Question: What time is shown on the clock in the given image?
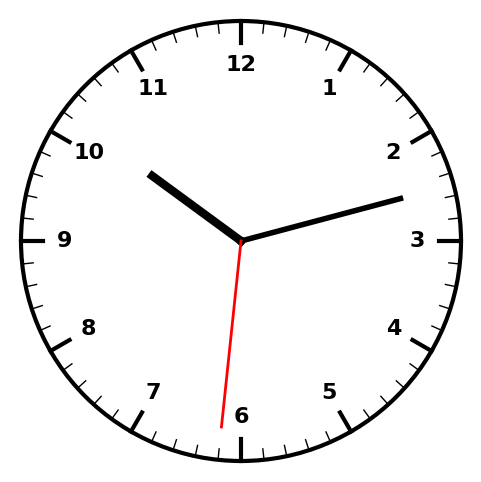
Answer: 10:12:31